Pattern: DropArea
Description: Apply DropOut or DropBlock on the image level.
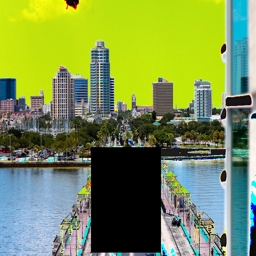
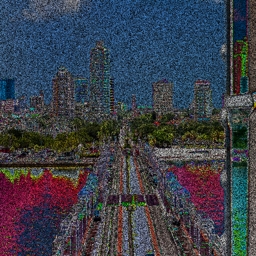
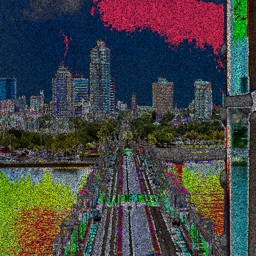
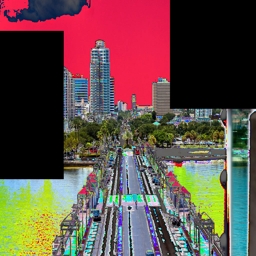